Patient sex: F
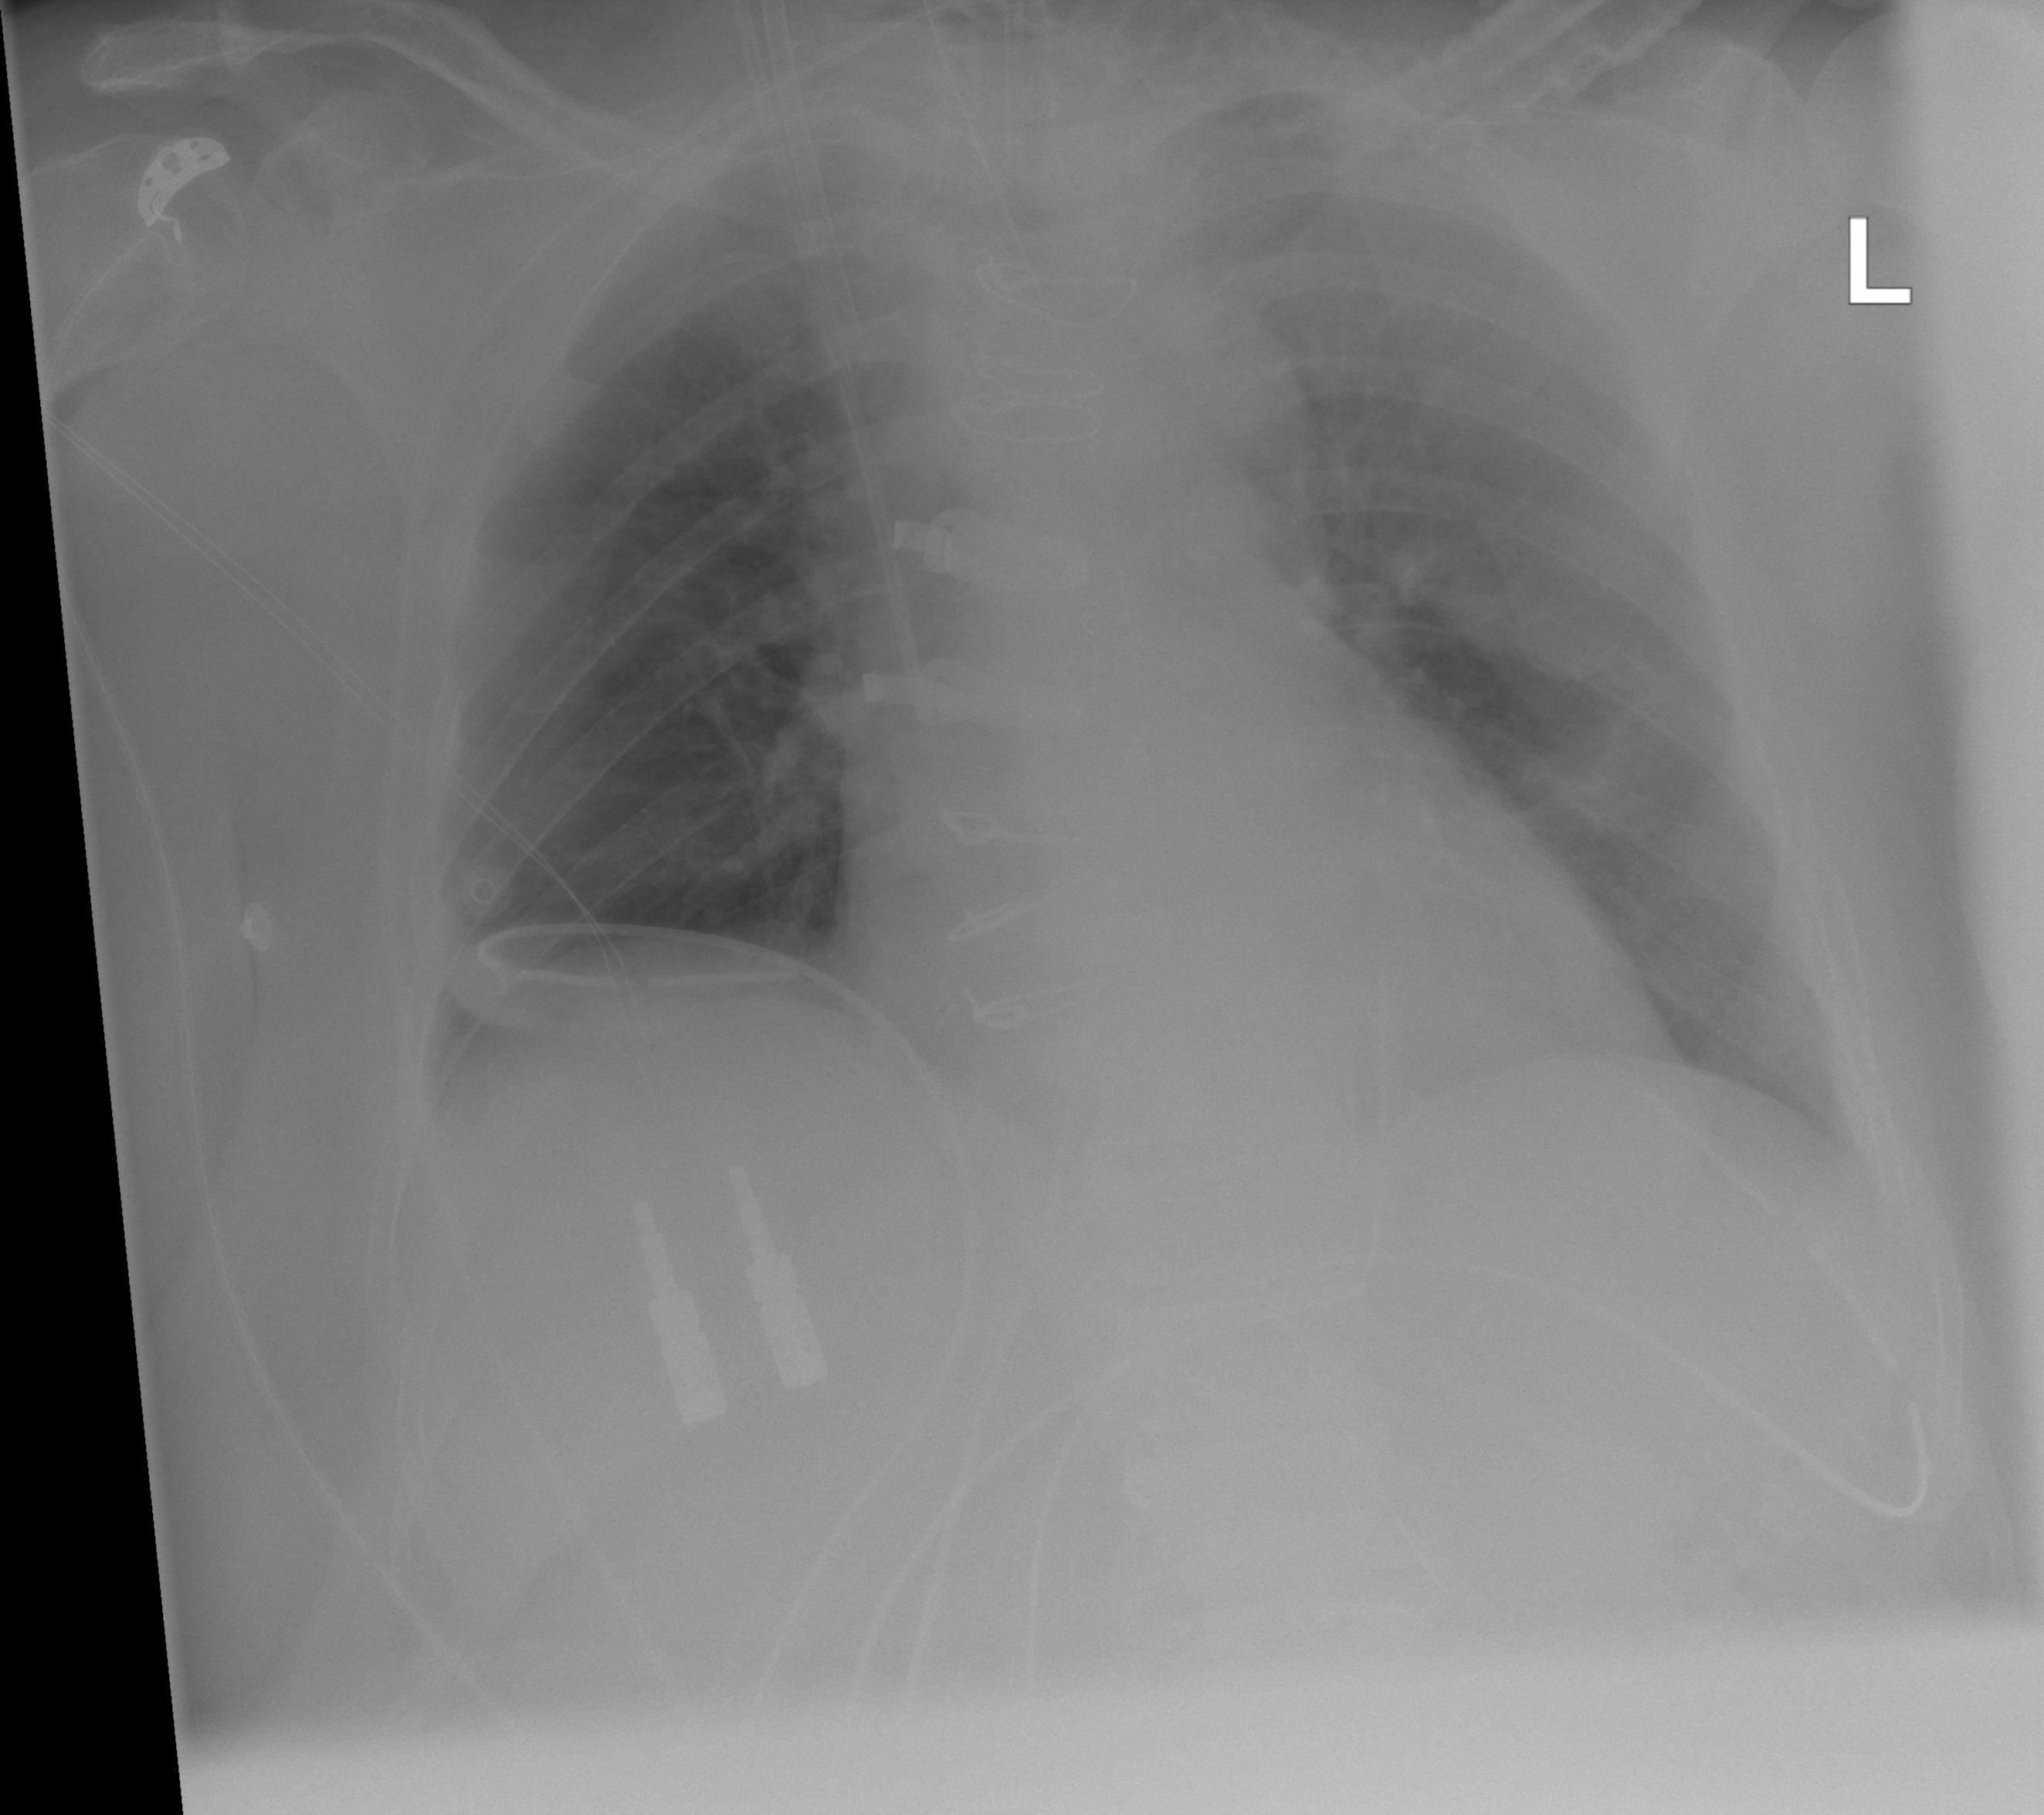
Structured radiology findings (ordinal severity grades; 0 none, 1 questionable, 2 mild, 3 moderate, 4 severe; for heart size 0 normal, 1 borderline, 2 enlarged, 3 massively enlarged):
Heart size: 0
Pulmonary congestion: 0
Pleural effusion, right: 0
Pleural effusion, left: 0
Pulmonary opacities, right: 0
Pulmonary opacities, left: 0
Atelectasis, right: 0
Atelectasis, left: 2